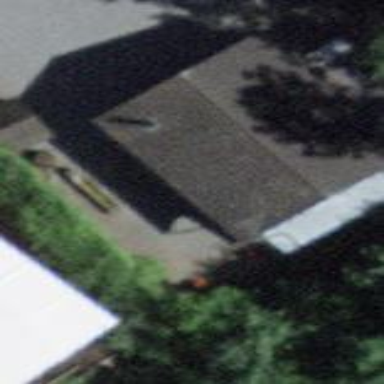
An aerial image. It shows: Cabin is depicted in the image.